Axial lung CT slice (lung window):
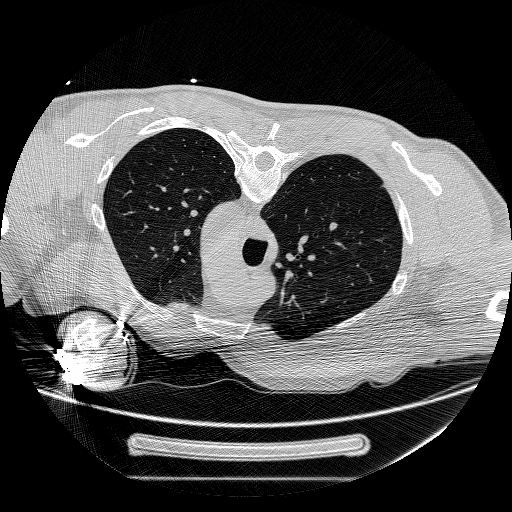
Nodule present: no